Field crop: maize
Growth stage: 2
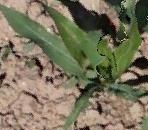
Species: maize